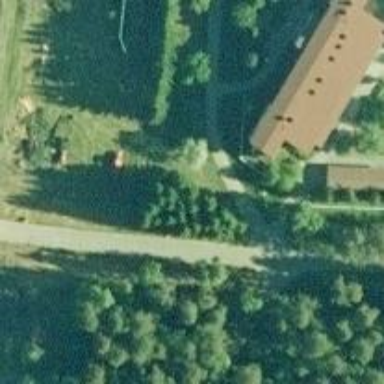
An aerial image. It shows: Asphalt cycleway.